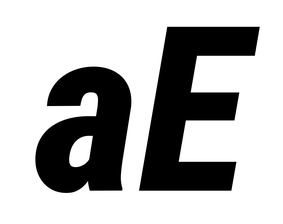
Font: Roboto-Italic_Condensed_ExtraBold_Italic